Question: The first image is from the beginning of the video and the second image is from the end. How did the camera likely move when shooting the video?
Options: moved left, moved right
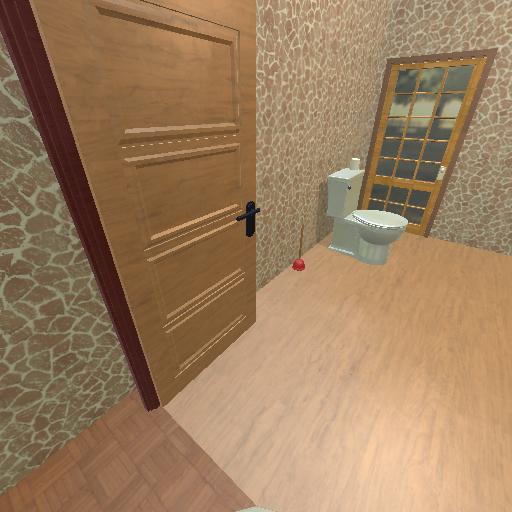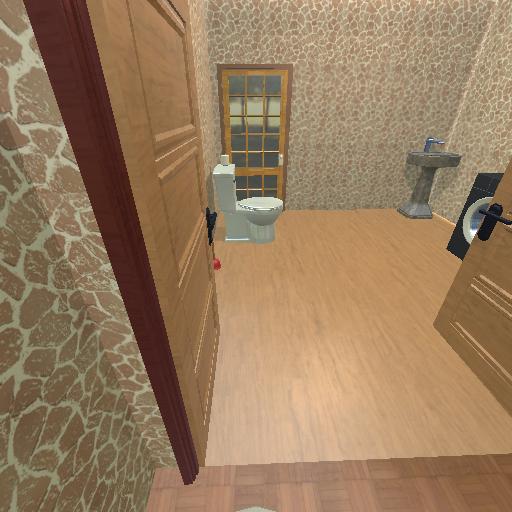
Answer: moved left